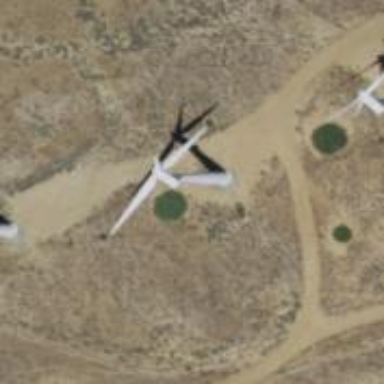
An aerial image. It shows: Wind power generator utilizing wind turbines.